Question: What is the result of this measurement?
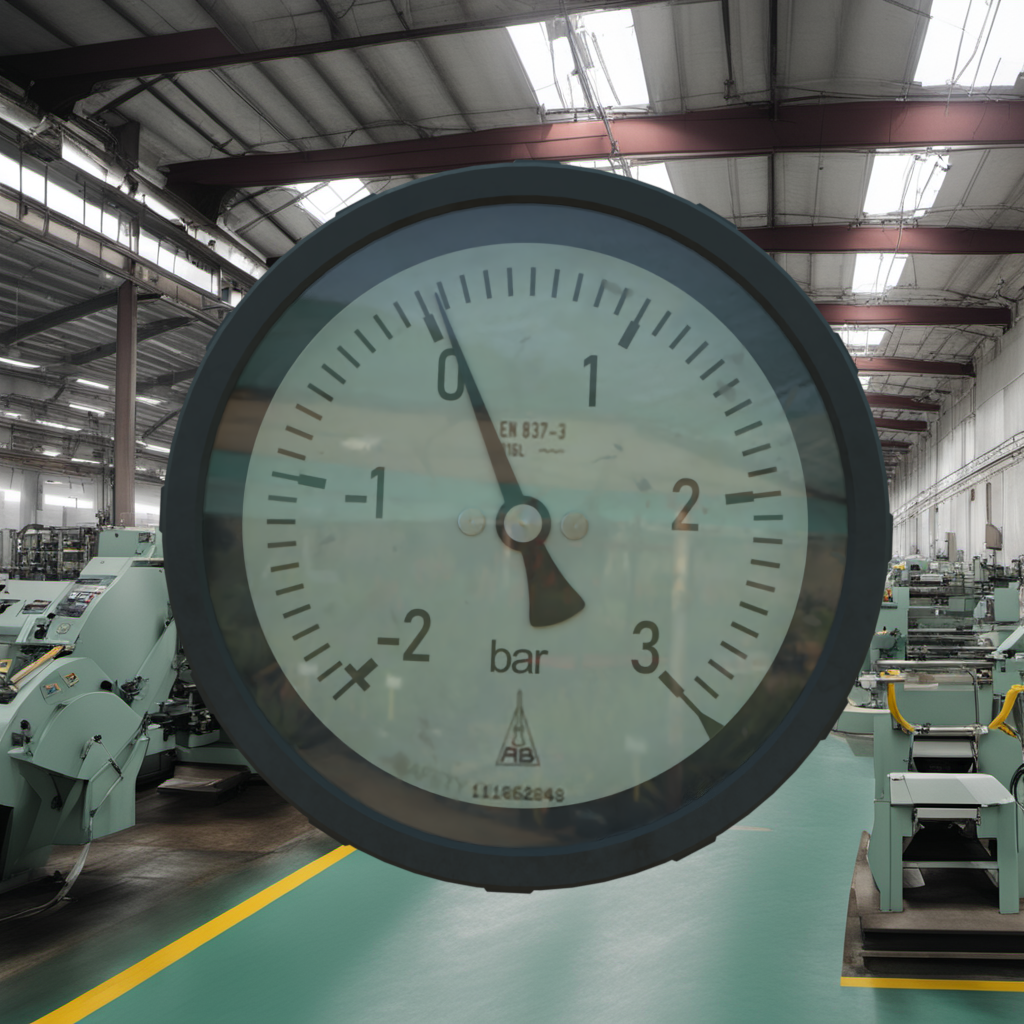
Answer: The result is 0.06
Question: What is the reading range of this measurement?
Answer: The range is from -2 to 3
Question: What is the minimum and maximum value of the measurement shown in the image?
Answer: The minimum value is -2 and the maximum value is 3